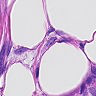
Metastatic tissue present: yes